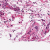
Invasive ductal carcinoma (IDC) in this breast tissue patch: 0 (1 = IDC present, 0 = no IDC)